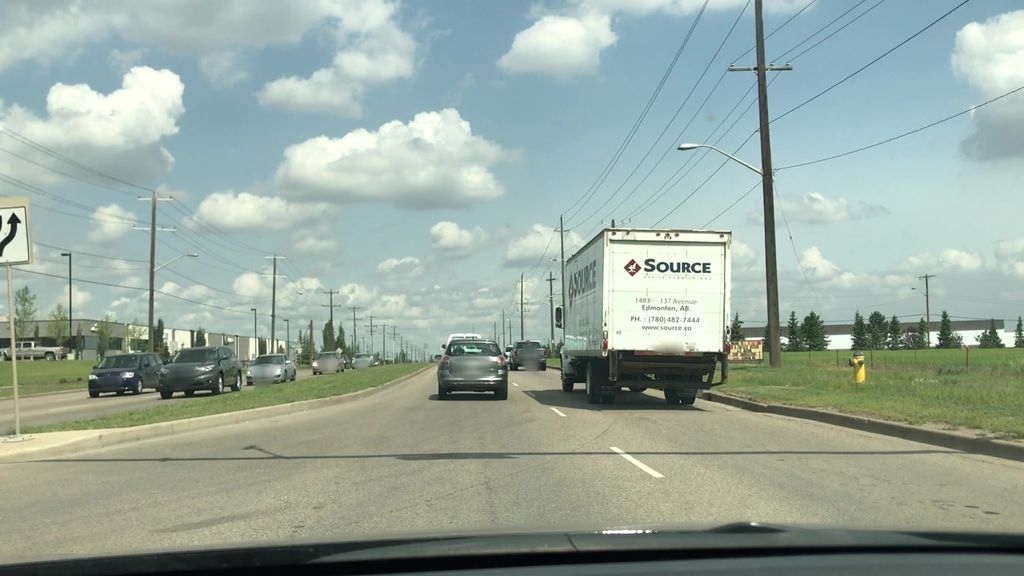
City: edmonton